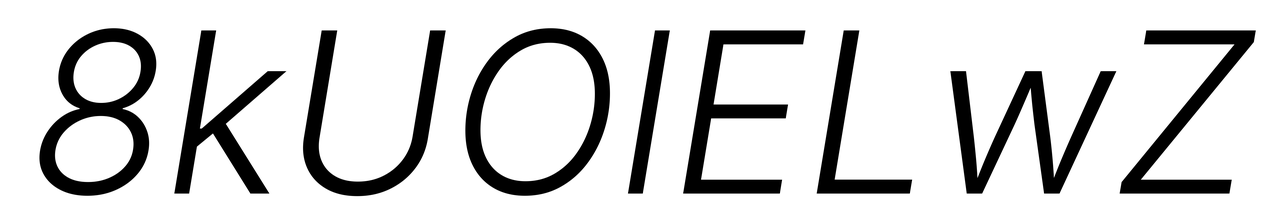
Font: Inter-Italic_Light_Italic